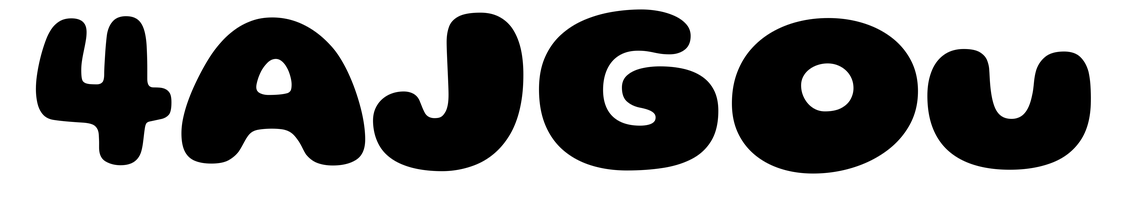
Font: Gluten_ExtraBold